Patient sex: F
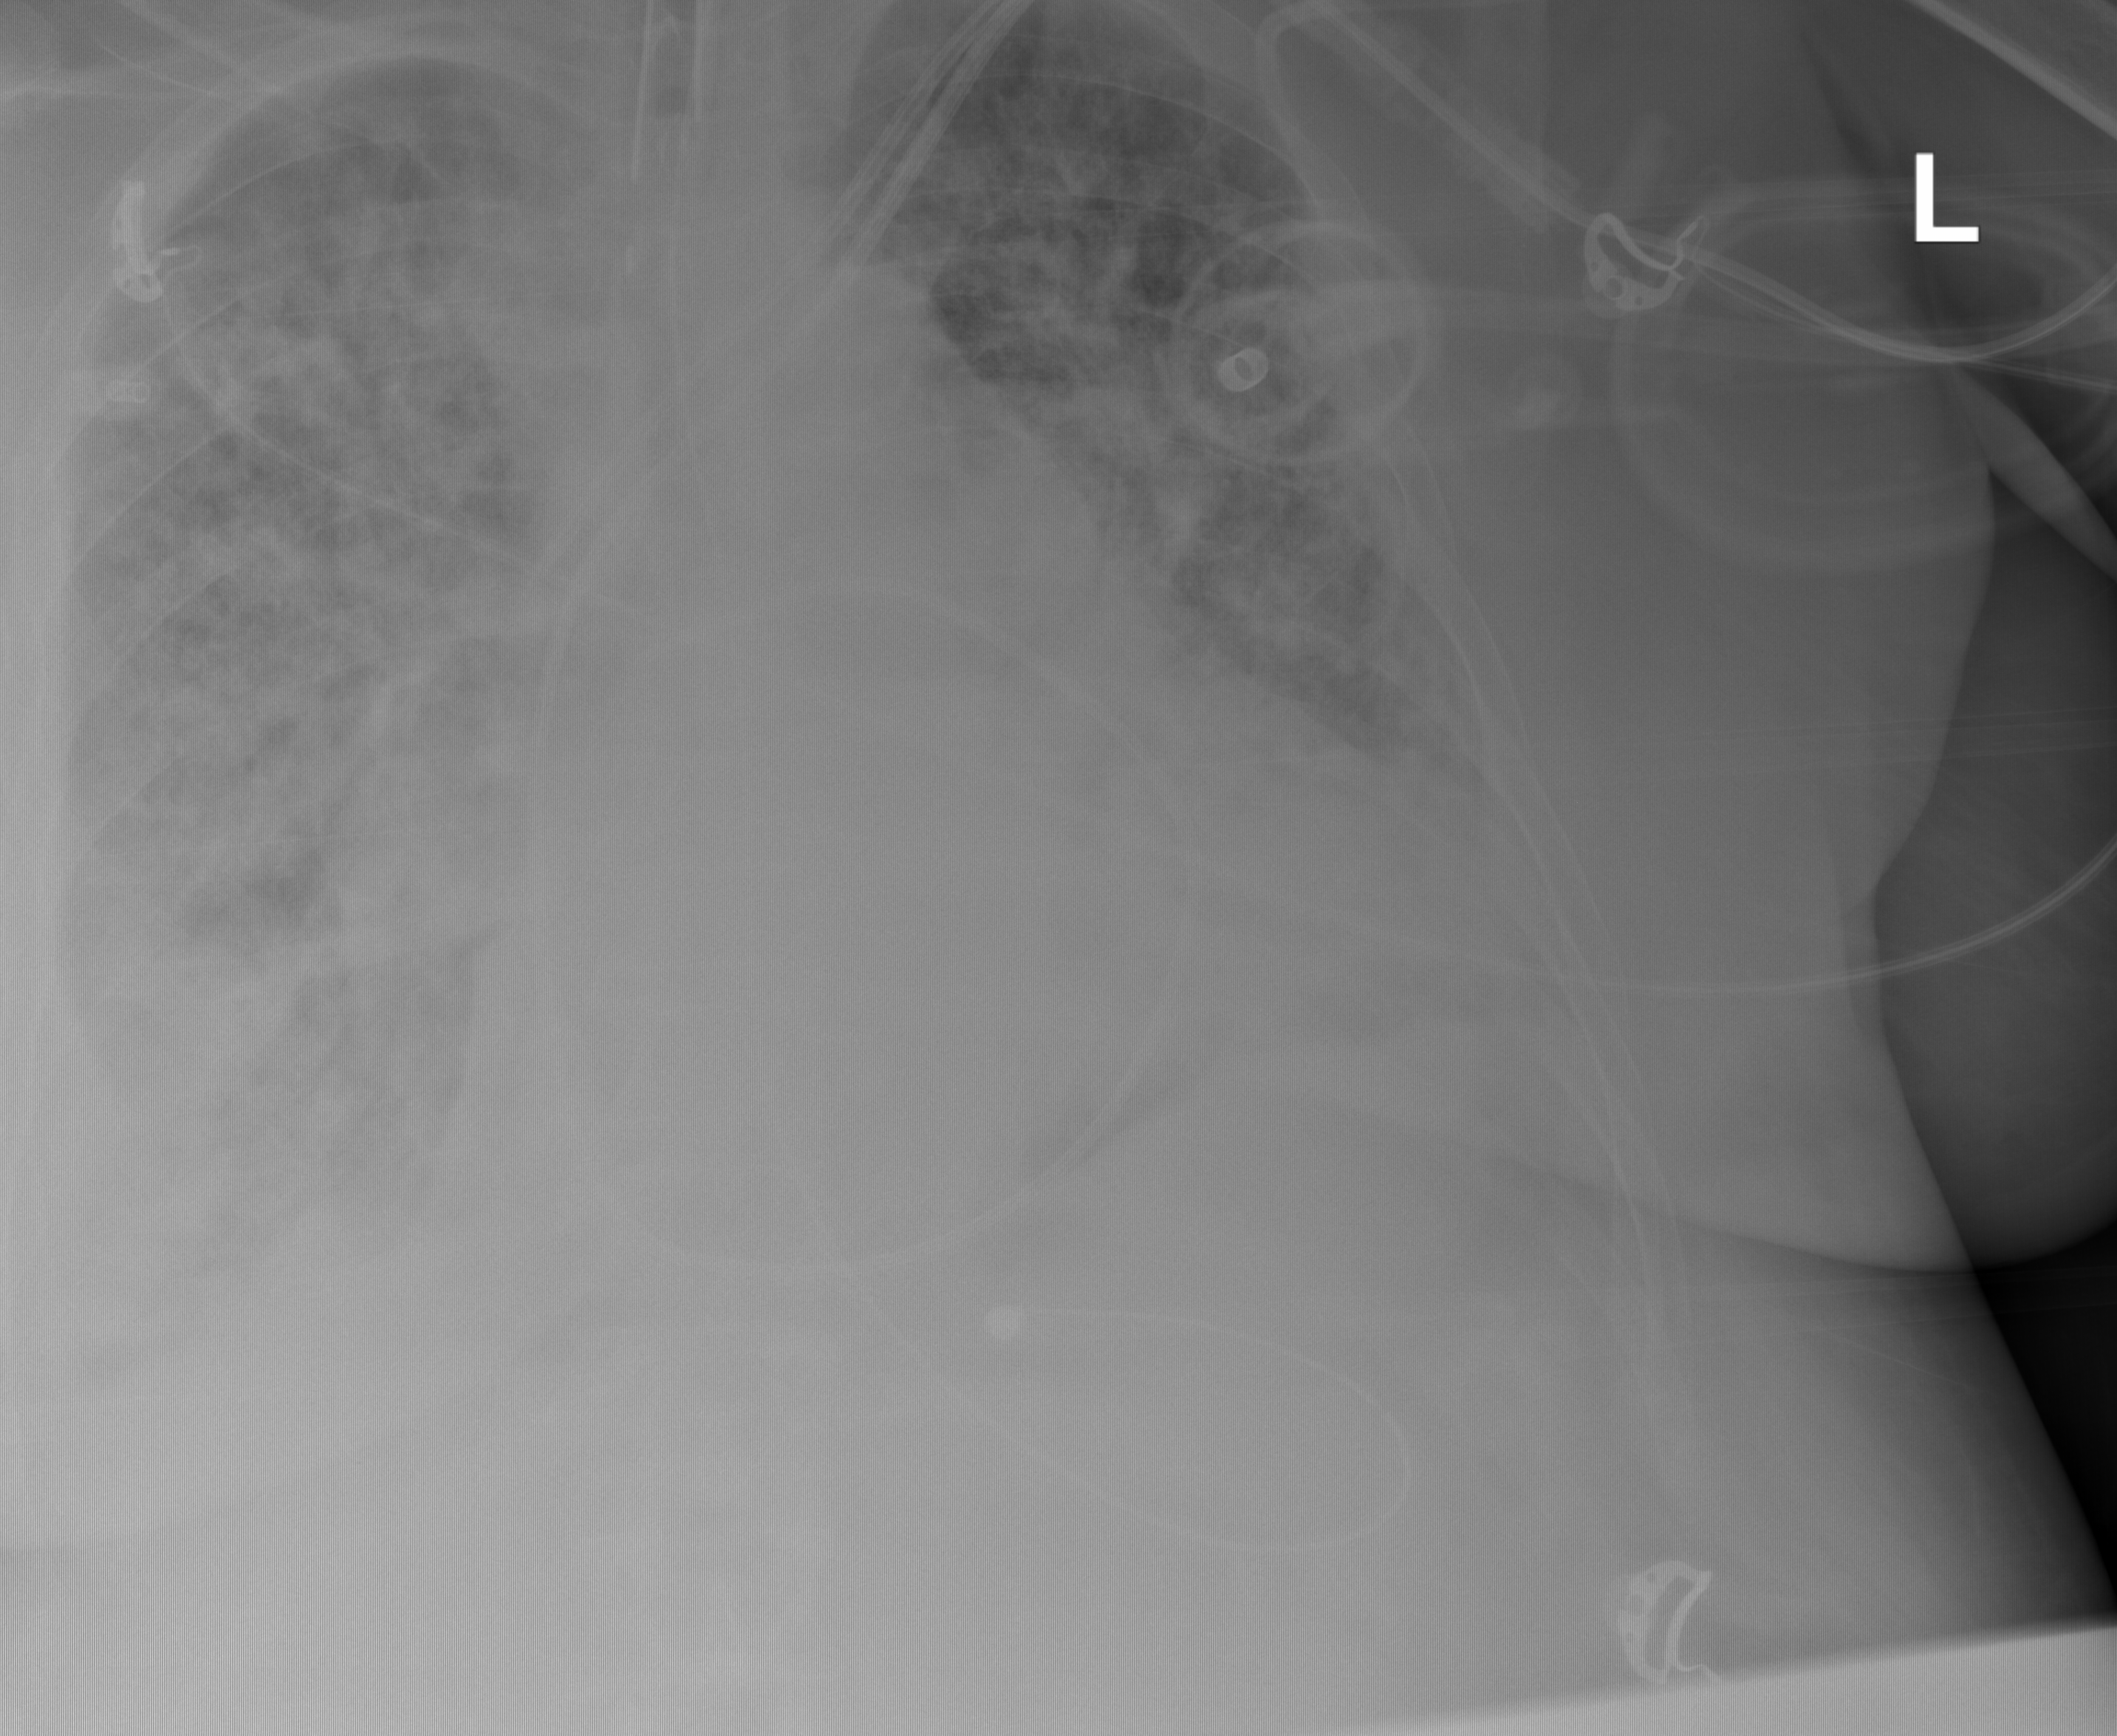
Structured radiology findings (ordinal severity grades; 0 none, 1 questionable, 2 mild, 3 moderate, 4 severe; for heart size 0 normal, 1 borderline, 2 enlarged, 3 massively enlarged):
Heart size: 0
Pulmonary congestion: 0
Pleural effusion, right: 2
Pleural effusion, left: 2
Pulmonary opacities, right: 3
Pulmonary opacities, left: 2
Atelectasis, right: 2
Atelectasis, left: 2